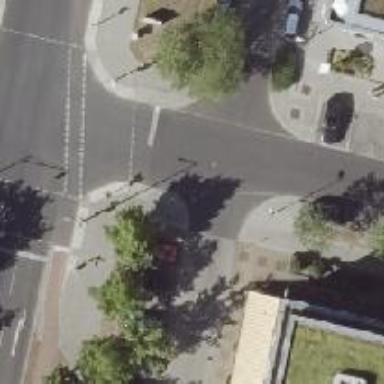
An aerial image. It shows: Road with traffic signals controlling the flow of traffic.